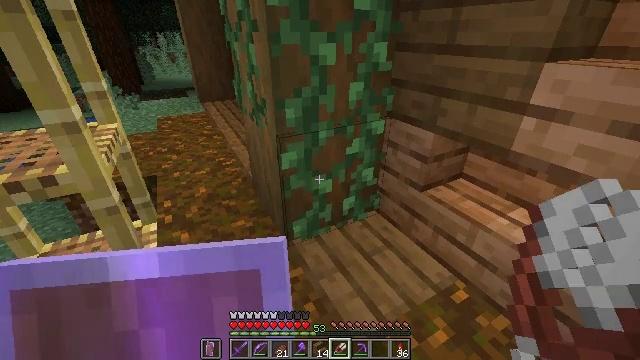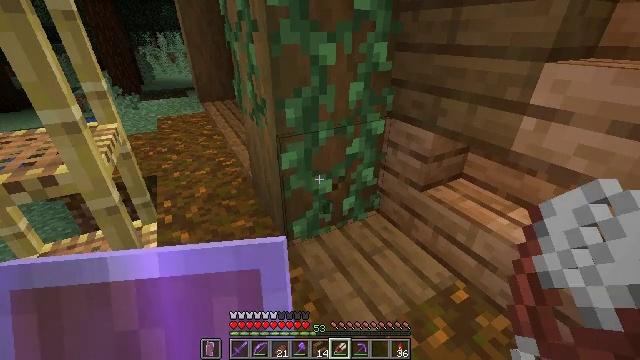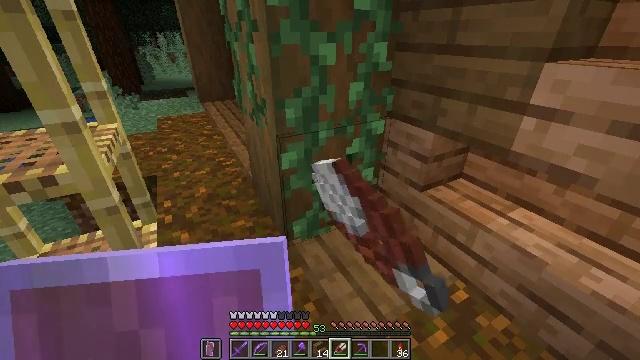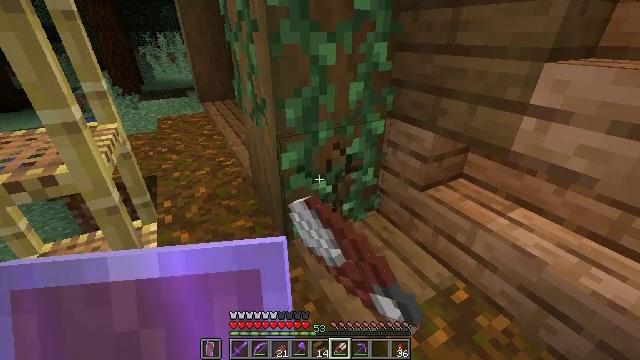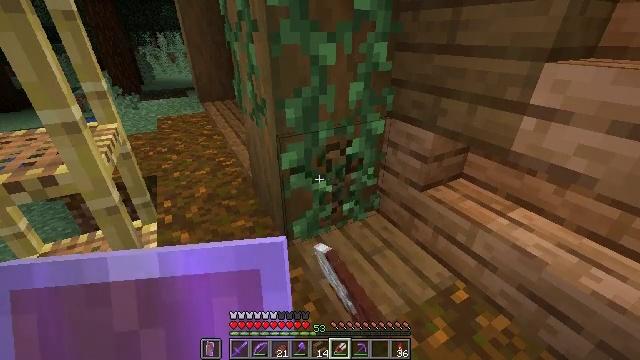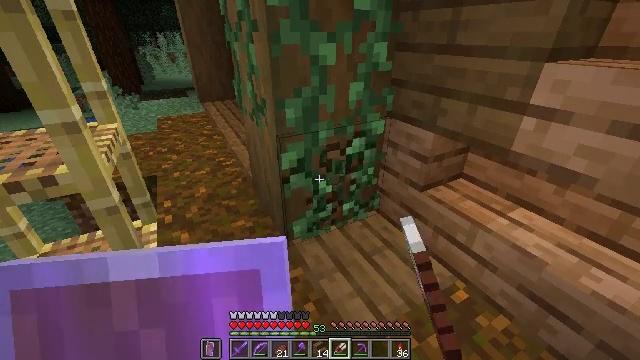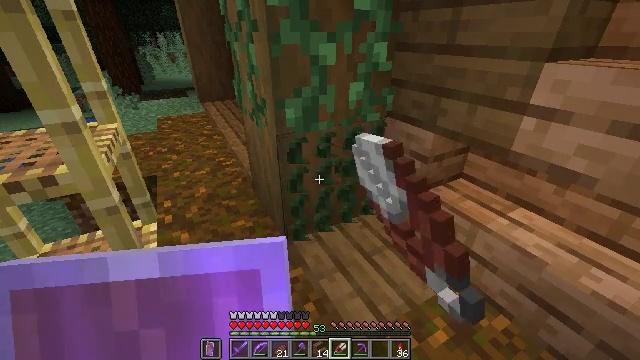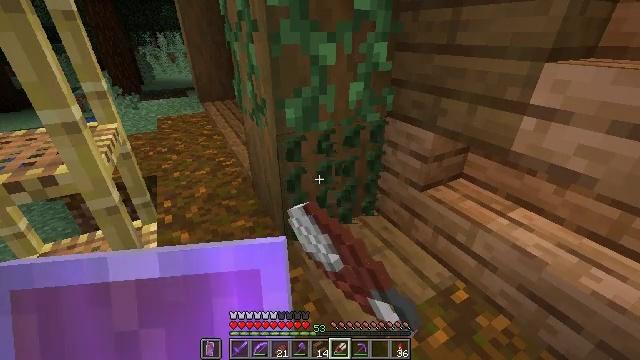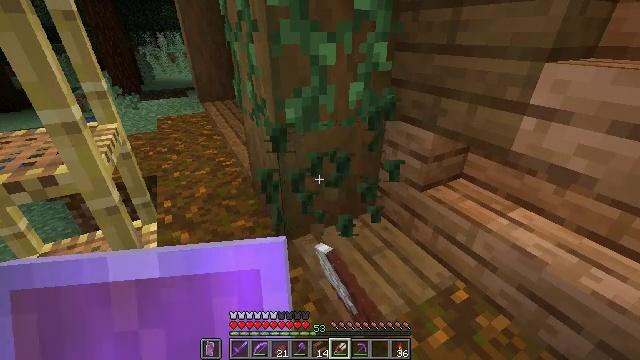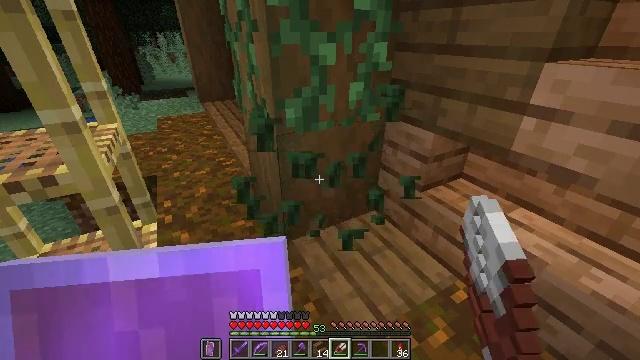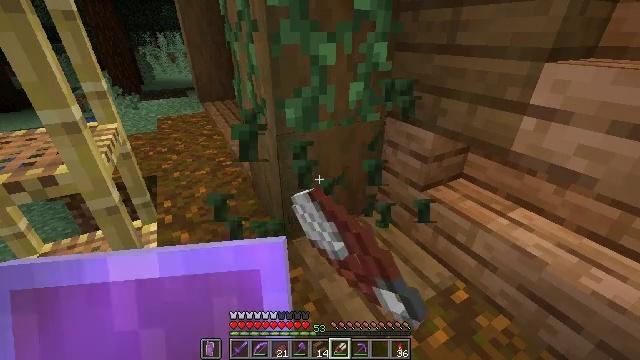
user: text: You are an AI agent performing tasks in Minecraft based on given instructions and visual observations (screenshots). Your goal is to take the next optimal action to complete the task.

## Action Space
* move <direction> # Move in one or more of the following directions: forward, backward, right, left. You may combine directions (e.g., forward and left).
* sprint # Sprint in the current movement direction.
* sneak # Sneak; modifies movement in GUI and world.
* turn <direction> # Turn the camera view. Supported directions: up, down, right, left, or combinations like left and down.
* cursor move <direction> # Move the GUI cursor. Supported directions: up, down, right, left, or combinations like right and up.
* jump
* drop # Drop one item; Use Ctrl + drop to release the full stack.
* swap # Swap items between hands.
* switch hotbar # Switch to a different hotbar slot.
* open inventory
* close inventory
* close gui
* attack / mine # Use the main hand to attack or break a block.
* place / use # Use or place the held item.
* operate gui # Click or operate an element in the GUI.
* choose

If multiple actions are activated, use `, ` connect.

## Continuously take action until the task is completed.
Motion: motion action
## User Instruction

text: Collect vines by mining them.
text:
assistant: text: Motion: attack / mine
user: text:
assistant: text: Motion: attack / mine
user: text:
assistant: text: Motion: attack / mine
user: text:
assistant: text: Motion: attack / mine
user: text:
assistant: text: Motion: attack / mine
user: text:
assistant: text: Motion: attack / mine
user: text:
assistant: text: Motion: attack / mine
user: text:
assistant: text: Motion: attack / mine
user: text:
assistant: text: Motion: attack / mine
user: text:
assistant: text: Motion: attack / mine
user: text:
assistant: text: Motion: no_op